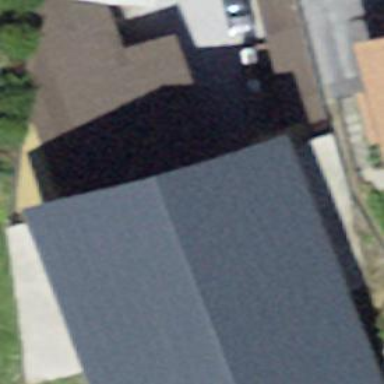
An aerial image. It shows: Industrial building.